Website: lowes
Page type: order-returns
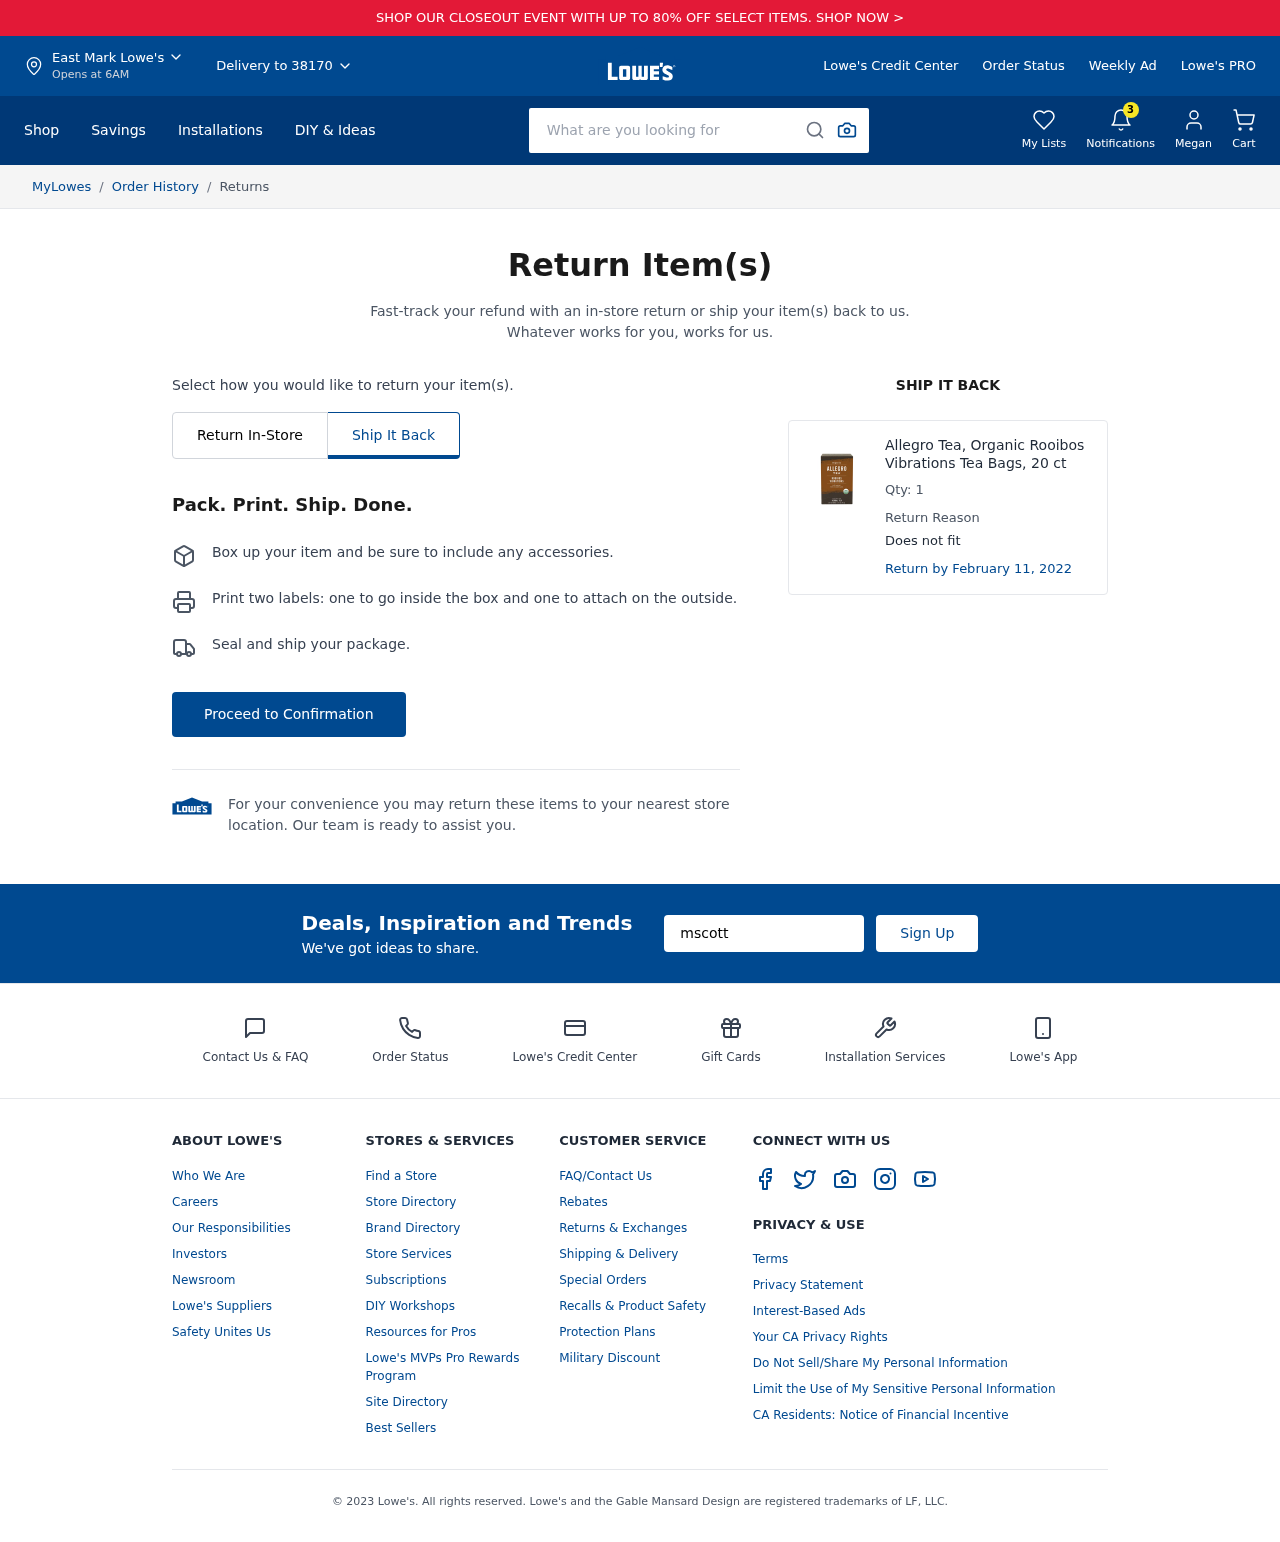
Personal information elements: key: PII_CITY
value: East Mark
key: PII_EMAIL
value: mscott@gmail.com
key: PII_FIRSTNAME
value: Megan
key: PII_POSTCODE
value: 38170
Product elements: key: PRODUCT1_NAME
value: Allegro Tea, Organic Rooibos Vibrations Tea Bags, 20 ct
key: PRODUCT1_QUANTITY
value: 1
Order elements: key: ORDER_RETURN_BY_DATE
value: February 11, 2022
Search elements: key: HEADER_SEARCH
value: What are you looking for
Other elements: key: NOTIFICATION_COUNT
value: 3